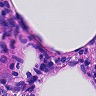
Metastatic tissue present: no